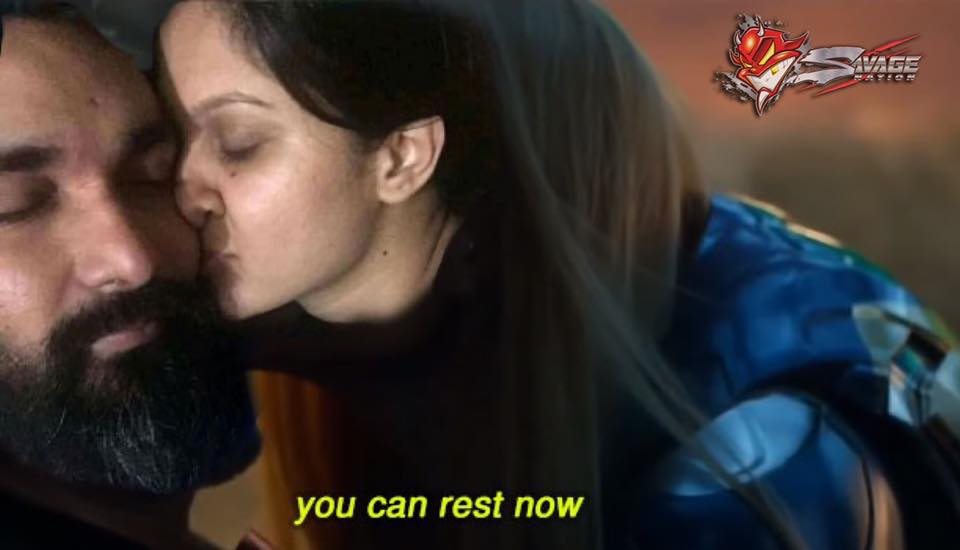
Caption: you can rest now
Label: hate